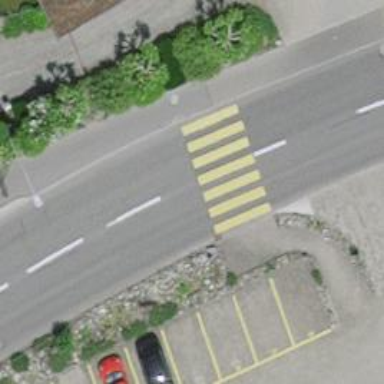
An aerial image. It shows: Marked crossing with zebra stripes on the road.